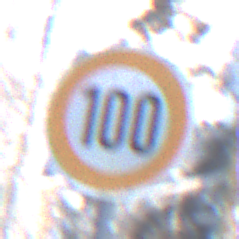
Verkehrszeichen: Geschwindigkeit100
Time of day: MorningAfternoon
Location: Outdoor (Nature)
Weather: Clear
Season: Winter
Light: Natural